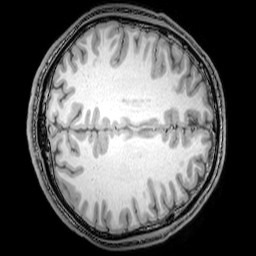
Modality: T1w
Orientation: axial
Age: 22
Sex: male
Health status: healthy
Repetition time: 0.081 s
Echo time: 0.037 s